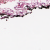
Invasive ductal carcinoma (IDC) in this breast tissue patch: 0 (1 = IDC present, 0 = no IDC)